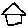
Label: house